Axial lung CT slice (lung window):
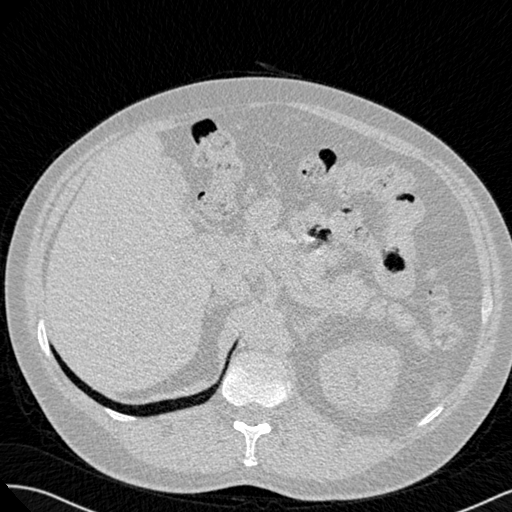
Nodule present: no